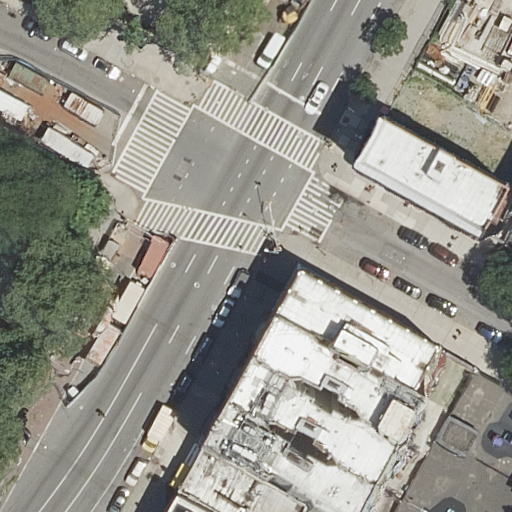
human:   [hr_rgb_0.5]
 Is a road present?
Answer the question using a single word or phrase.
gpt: yes

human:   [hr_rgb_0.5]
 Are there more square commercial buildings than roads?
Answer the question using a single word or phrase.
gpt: no

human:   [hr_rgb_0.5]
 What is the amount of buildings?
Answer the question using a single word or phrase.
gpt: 7

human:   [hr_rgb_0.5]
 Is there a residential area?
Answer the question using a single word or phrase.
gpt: yes

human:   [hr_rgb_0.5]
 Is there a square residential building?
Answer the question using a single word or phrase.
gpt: no

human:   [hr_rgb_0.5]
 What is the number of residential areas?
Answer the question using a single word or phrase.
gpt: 1

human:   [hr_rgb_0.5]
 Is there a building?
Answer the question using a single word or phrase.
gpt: yes

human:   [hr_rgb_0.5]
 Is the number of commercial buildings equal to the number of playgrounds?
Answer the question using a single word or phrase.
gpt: no

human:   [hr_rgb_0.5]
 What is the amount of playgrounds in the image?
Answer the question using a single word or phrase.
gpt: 1

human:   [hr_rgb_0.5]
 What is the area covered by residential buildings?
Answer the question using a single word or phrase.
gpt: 1711m2

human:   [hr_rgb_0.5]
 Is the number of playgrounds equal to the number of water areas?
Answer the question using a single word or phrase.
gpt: no

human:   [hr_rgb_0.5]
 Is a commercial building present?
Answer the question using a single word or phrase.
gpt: no

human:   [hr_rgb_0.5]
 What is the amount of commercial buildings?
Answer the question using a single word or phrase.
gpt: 0

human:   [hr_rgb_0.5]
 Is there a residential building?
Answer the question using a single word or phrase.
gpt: yes

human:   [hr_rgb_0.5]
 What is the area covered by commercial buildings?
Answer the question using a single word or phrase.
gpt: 0m2

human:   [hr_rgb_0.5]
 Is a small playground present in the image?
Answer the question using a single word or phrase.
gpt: no

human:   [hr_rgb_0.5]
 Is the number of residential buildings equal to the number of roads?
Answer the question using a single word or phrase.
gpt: no

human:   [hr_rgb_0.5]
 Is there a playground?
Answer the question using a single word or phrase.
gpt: yes

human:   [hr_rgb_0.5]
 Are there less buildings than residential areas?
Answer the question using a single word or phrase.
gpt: no

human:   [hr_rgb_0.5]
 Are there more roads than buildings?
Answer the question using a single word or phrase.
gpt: yes

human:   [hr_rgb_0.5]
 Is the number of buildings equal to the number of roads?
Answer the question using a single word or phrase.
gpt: no

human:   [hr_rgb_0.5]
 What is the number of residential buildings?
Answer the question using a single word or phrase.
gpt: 7

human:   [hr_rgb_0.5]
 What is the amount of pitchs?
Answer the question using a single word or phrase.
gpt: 1

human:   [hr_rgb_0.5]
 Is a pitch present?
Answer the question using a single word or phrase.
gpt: yes

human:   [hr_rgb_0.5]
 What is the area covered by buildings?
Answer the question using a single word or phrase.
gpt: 1711m2

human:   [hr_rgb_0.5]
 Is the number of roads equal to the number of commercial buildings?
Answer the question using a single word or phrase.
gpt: no

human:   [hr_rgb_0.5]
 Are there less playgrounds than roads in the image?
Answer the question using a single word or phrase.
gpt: yes

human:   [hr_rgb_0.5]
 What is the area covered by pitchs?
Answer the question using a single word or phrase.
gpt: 250m2

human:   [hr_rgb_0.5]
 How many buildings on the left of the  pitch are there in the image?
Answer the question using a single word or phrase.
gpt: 0

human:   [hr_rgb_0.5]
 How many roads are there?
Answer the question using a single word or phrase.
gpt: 20

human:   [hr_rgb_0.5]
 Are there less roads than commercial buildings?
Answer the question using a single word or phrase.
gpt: no

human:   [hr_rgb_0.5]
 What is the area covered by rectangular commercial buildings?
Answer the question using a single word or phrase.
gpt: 0m2

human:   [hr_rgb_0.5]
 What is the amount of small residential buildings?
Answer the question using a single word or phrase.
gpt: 1

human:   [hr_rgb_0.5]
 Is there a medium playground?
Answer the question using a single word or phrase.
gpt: no

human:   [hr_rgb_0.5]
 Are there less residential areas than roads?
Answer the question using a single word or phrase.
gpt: yes

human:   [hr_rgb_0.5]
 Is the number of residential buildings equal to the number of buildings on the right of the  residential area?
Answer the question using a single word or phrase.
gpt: yes

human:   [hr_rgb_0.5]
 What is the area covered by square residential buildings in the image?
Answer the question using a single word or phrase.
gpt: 0m2

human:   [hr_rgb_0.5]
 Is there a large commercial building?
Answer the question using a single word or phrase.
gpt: no

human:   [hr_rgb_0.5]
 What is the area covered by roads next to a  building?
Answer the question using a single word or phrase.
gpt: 0m2

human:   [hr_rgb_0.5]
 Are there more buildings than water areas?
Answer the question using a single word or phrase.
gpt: yes

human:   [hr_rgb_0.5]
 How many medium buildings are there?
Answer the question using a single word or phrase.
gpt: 6

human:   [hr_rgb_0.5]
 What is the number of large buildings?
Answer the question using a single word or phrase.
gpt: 0

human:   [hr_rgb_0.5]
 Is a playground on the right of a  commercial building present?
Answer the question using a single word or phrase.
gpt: no

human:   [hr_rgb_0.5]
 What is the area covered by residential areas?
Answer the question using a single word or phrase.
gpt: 3538m2

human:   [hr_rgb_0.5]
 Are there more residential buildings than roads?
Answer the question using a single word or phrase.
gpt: no

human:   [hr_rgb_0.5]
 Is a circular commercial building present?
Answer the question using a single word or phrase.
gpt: no

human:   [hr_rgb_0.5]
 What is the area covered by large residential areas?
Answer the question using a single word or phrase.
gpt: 3538m2

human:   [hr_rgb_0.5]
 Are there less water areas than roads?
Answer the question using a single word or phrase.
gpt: yes

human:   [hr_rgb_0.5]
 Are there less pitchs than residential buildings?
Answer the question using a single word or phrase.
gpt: yes

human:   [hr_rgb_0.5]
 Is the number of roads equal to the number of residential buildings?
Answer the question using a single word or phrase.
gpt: no

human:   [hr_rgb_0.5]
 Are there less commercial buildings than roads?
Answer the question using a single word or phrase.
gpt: yes

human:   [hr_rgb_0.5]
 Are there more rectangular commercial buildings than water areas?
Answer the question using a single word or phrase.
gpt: no

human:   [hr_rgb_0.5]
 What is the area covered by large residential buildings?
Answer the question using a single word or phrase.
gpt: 0m2

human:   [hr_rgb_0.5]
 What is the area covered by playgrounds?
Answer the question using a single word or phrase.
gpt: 2998m2

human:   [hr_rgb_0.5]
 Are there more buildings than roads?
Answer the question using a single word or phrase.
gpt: no

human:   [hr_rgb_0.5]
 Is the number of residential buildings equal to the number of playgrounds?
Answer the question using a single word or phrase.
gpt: no

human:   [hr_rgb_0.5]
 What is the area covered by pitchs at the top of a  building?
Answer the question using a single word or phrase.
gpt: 250m2

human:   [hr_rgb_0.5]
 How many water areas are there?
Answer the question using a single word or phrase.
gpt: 0

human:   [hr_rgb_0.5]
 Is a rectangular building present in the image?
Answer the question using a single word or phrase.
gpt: yes

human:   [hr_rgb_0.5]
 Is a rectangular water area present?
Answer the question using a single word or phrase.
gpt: no

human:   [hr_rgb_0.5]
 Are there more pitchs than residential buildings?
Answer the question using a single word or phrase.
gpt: no

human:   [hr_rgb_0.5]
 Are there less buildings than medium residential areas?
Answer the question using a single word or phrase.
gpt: no

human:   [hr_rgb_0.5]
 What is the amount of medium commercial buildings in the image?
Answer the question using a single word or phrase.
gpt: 0

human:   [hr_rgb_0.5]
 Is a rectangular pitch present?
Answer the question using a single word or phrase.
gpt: yes